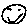
Label: smiley face